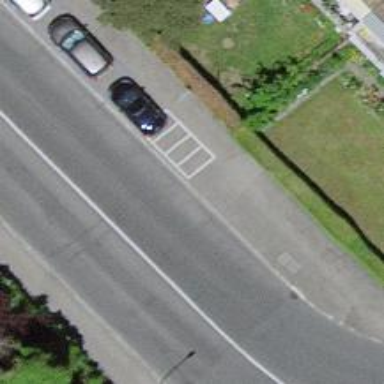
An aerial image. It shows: Motorcycle parking area.